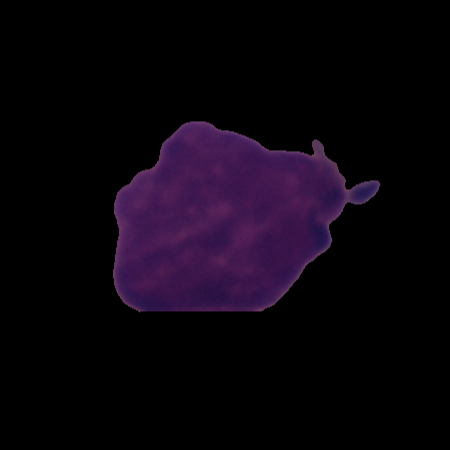
Label: cancer